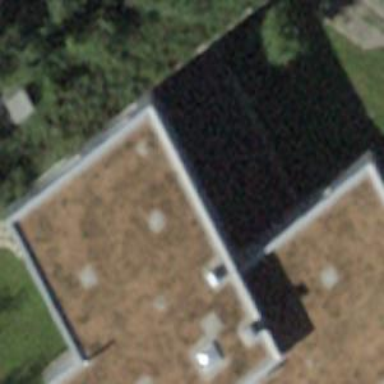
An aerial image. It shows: School building.